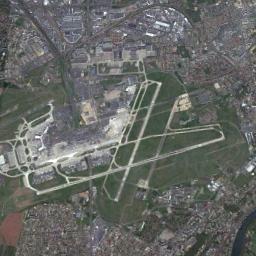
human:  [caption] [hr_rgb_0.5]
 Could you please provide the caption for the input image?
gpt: An airport is in the middle of grass surrounded by many buildings .

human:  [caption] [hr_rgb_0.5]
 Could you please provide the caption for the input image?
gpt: An airport with some staggered runways on the lawn and dense residential areas around the airport .

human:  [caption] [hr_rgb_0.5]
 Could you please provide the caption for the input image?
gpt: A complex airport with many runways and buildings built on a huge lawn surrounded by a residential area .

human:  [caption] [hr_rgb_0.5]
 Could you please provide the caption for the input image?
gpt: There is almost no vegetation near the airport, And there are many blue houses .

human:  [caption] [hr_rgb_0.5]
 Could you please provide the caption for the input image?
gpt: There are many intersecting roads in the airfield .